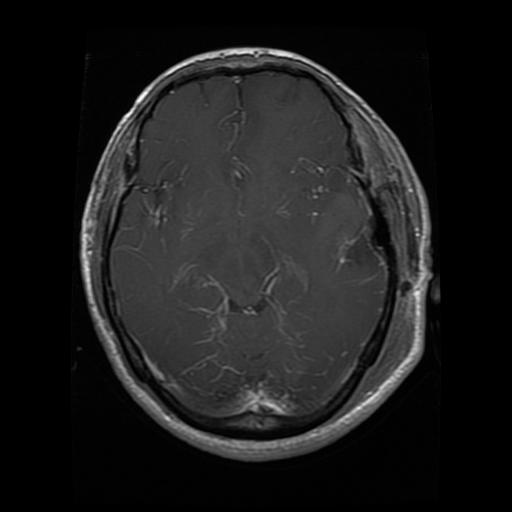
Label: glioma